Question: I'm developing an iPhone app that acts as a remote for switching lightbulbs on and off, and I'm using UIButtons to do this:
'''
UIButton *button = [UIButton buttonWithType:UIButtonTypeRoundedRect];
[button addTarget:self action:@selector(buttonPressed:) forControlEvents:UIControlEventTouchDown];
[button setBackgroundImage:bulb_on forState:UIControlStateSelected];
[button setBackgroundImage:bulb_off forState:UIControlStateNormal];
button.frame = CGRectMake(SPACING_LEFT + (BUTTON_SPACING * buttonNum) % (NUMBER_OF_HORIZONTAL_BUTTONS * BUTTON_SPACING), SPACING_TOP + y_padding, BUTTON_SIZE_X, BUTTON_SIZE_Y);
[self.scrollView addSubview:button];
'''
Everything works fine, except a little, but still annoying detail:

As you can see, there is some kind of blue "box" or shadow in the top left corner of the selected button. The button in normal state has no such thing. What can this come from, and how to remove it?
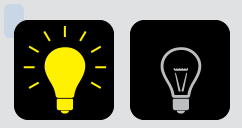
Answer: I think it s because you created a 'UIButtonTypeRoundedRect' not a 'buttonWithType:UIButtonTypeCustom'
Do it like this:
'''
UIButton *button = [[UIButton alloc]initWithFrame: CGRectMake(SPACING_LEFT + (BUTTON_SPACING * buttonNum) % (NUMBER_OF_HORIZONTAL_BUTTONS * BUTTON_SPACING), SPACING_TOP + y_padding, BUTTON_SIZE_X, BUTTON_SIZE_Y)];
[button addTarget:self action:@selector(buttonPressed:) forControlEvents:UIControlEventTouchDown];
[button setBackgroundImage:bulb_on forState:UIControlStateSelected];
[button setBackgroundImage:bulb_off forState:UIControlStateNormal];
[self.scrollView addSubview:button];
'''